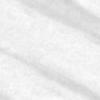
Label: change